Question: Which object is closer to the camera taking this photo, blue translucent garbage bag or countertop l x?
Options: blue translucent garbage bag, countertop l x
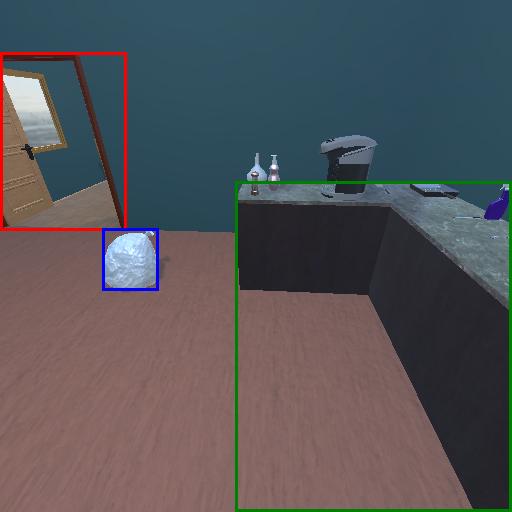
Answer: blue translucent garbage bag